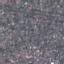
Land use / land cover: Residential